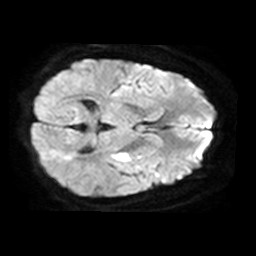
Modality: TRACE
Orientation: axial
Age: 39
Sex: female
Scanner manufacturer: philips
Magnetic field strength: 1.5 T
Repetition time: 5.015 s
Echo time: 0.07843 s